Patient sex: F
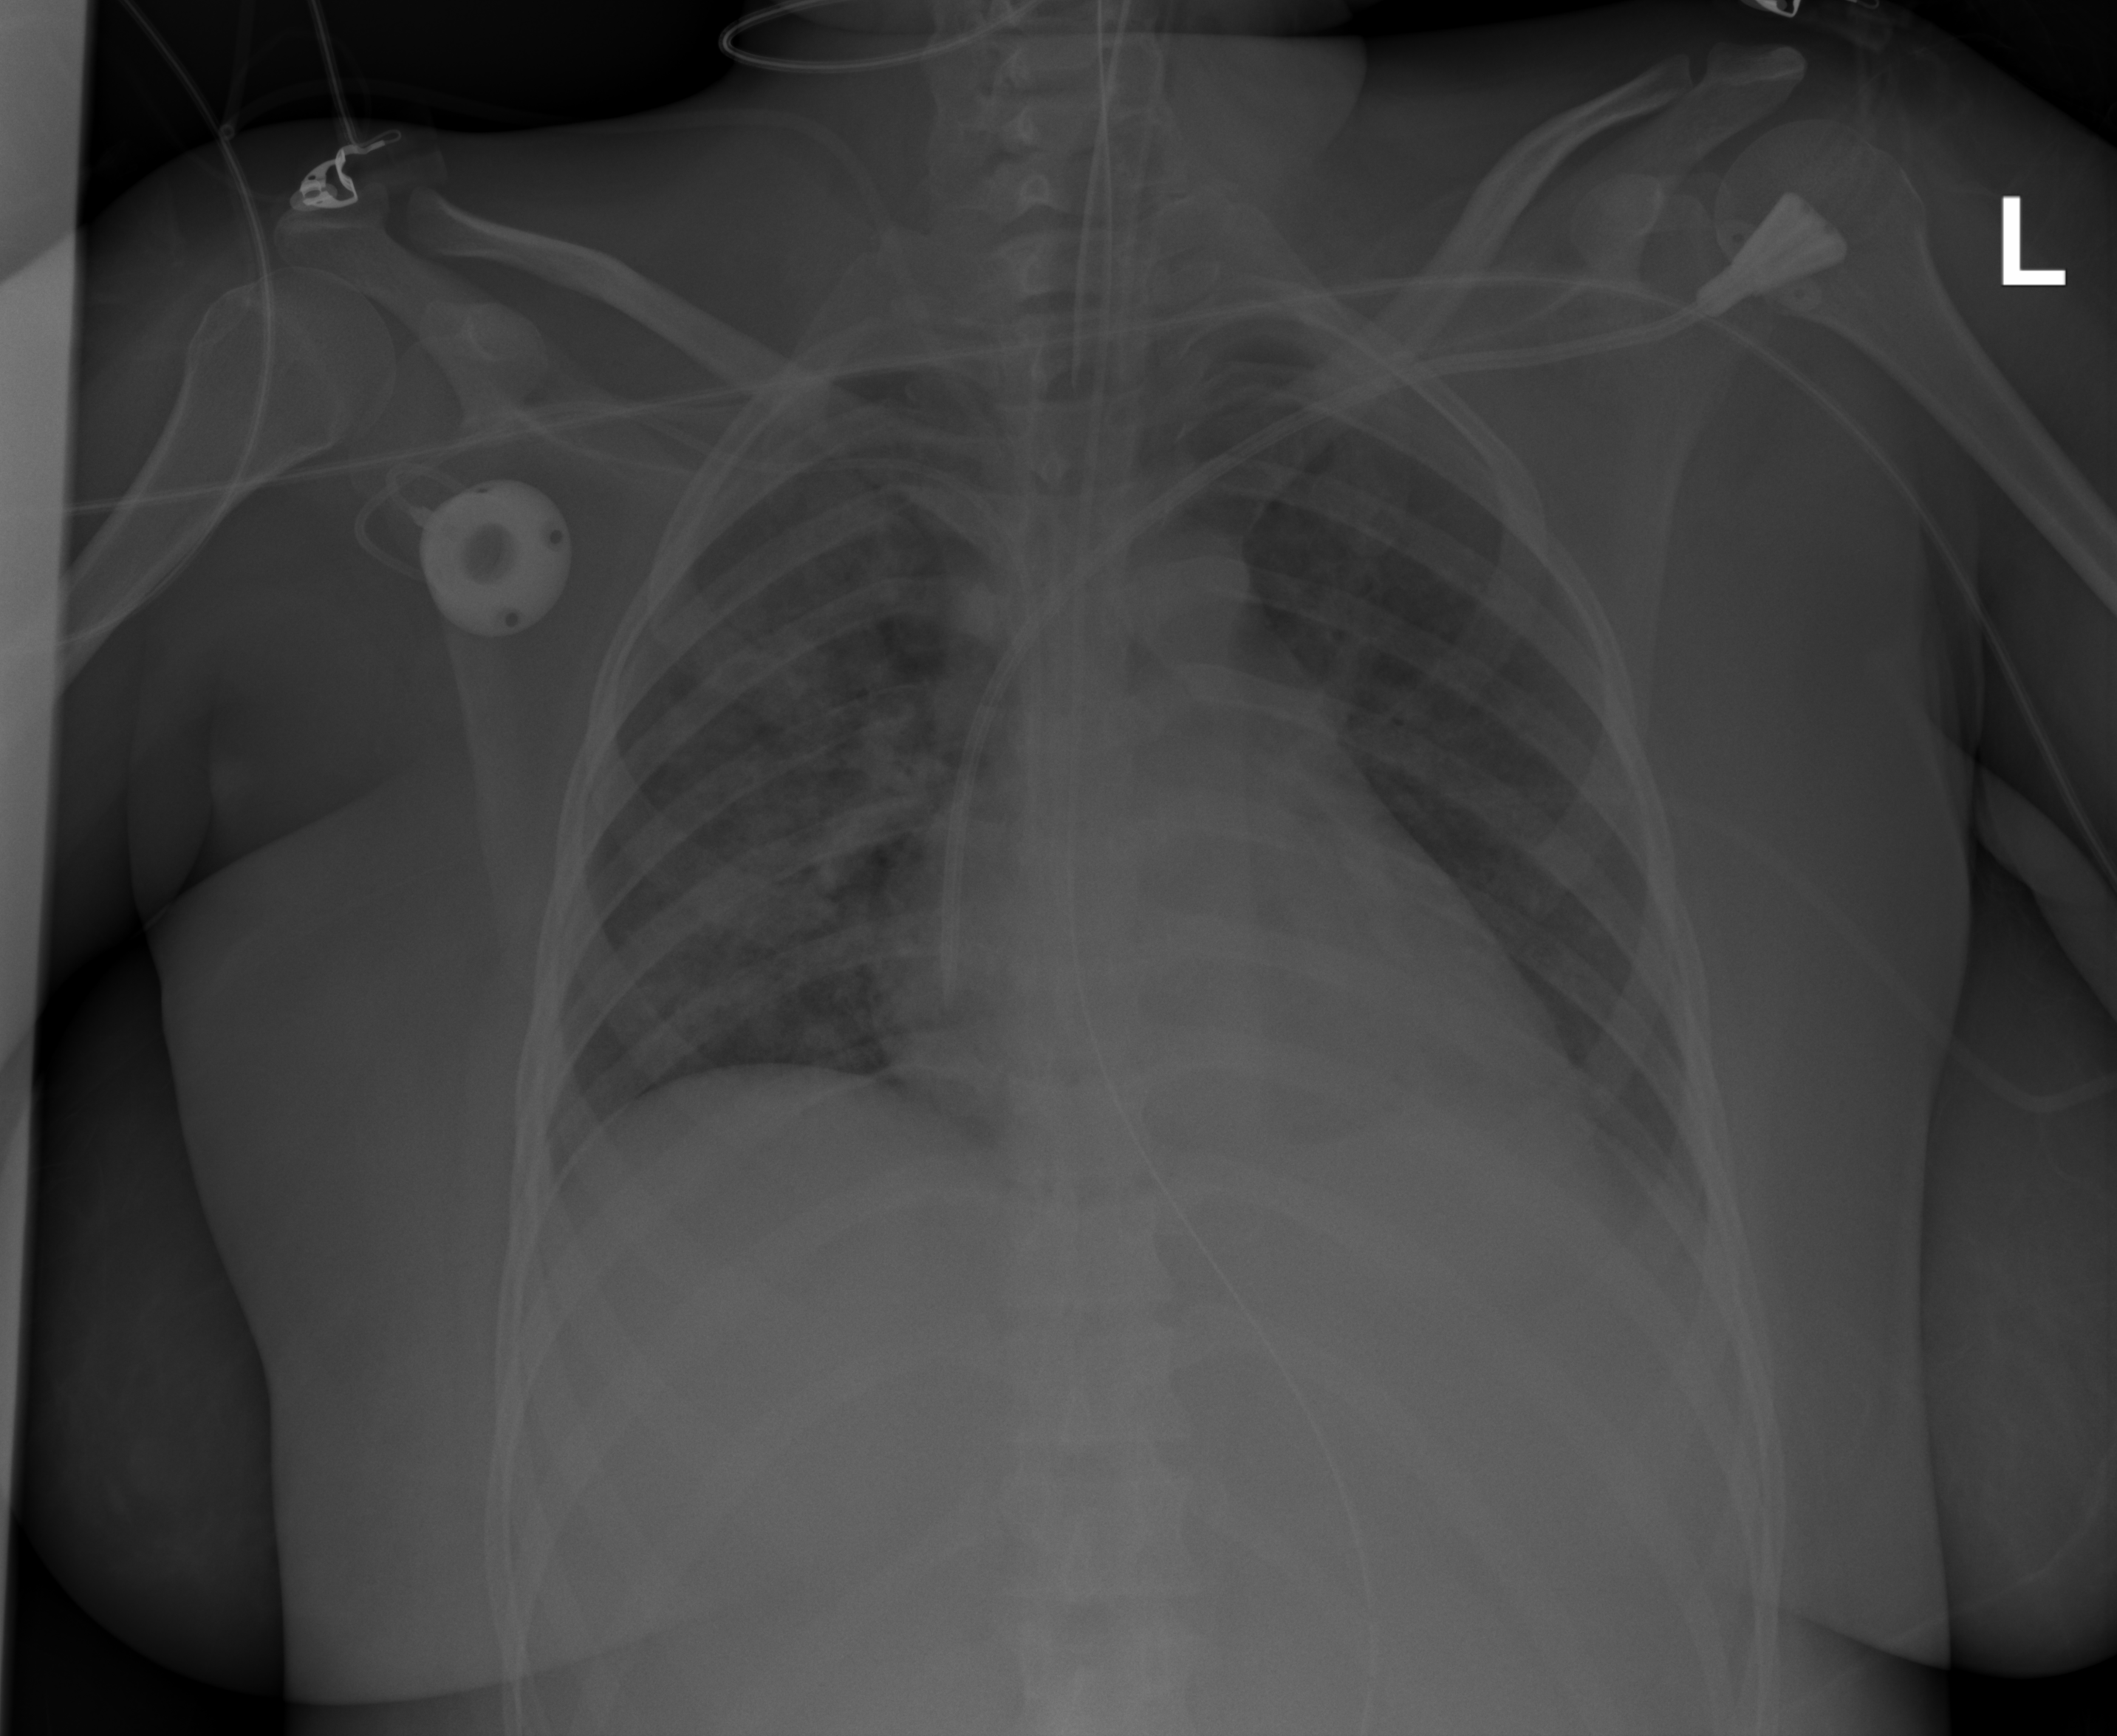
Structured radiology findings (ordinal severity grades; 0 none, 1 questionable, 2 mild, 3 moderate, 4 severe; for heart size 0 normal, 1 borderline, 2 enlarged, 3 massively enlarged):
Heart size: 0
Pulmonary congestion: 0
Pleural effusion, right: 0
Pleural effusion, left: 0
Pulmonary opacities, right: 3
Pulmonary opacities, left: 0
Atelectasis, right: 2
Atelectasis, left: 0